Current action and preconditions to check: trajectory_clear

Your task: For each precondition in the list above, predict whether it will hold at this action.

Consider the current scene as observed from the mobile robot's camera, and analyze the predicted future states of all dynamic agents (e.g., people, animals, vehicles, or any moving entities) within the NEXT SECOND.

IMPORTANT: Only answer "very likely" if you are absolutely certain—based on strong, clear evidence—that a dynamic agent will violate the precondition in the predicted future state. Do NOT answer "very likely" for unlikely, ambiguous, or low-probability risks.

Ask yourself for each precondition: Is there a high probability, with clear and convincing evidence, that the predicted future states of any dynamic agent will interfere with the predicted future state of the currently executing action within the NEXT SECOND, causing that precondition to fail?

Assess the risk level based on these predictions. Use "likely" or "very likely" if motions create a clear risk of interference.

Use "neutral" or "improbable" if agents are nearby but their predicted paths are clearly diverging or non-conflicting.

Failure Risk Categories: "very improbable", "improbable", "neutral", "likely", "very likely"

Answer Format: Output ONLY the probability_of_failure value from these categories: "very improbable", "improbable", "neutral", "likely", "very likely"

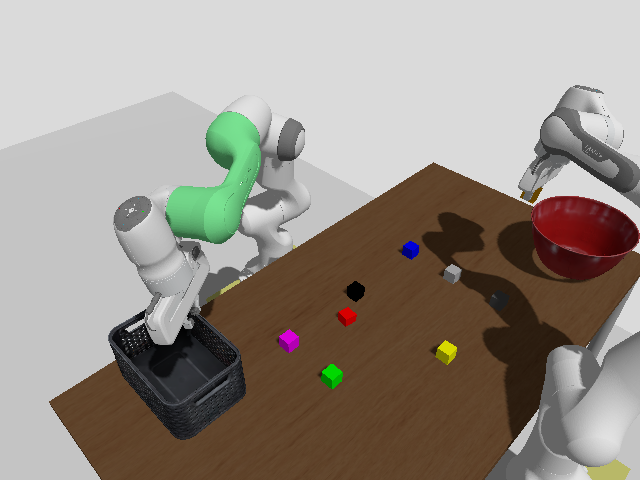

Answer: very improbable